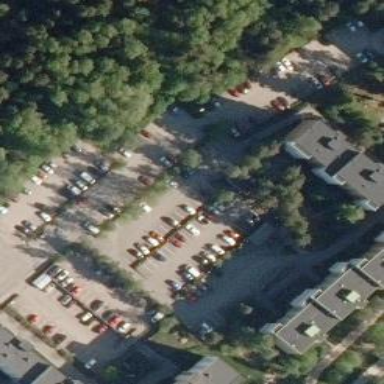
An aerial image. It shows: Parking area with surface.